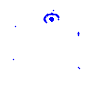
Particle: pion